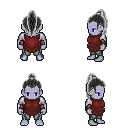
a pixel art fantasy rpg character, male body template, dark elf, purple skin, maroon tunic, teal pants, gray long topknot hairstyle, leather bracers, four views (front, back, left, right), 2x2 character sprite sheet, small pixel art, hard edges, no anti-aliasing